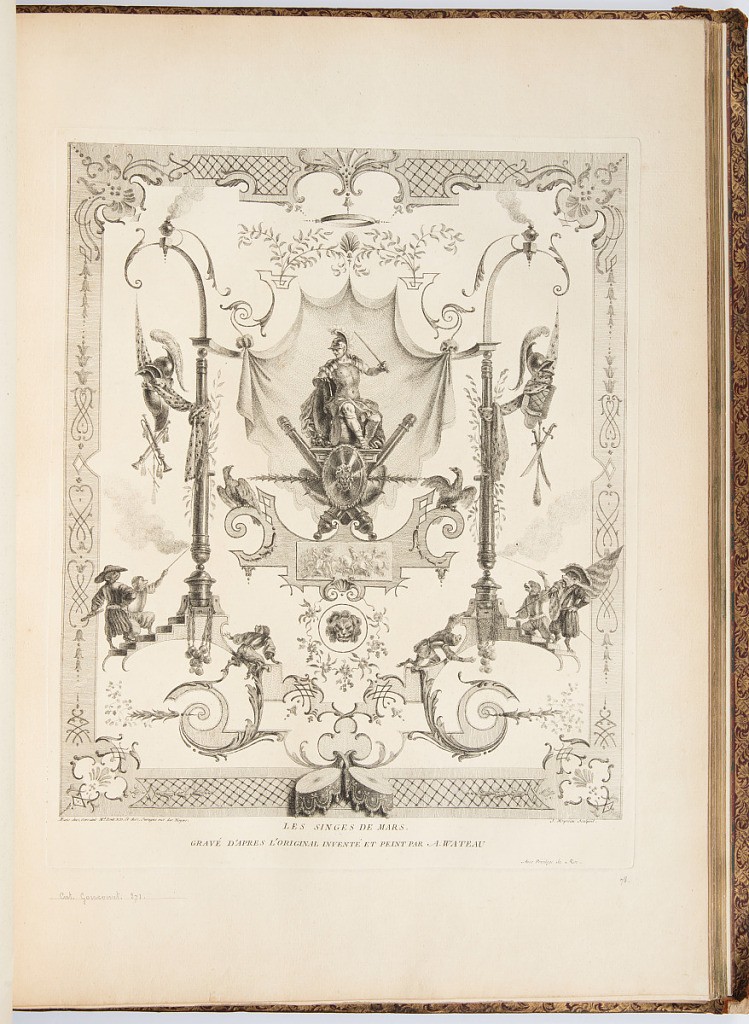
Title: LES SINGES DE MARS
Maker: Antoine Watteau, French, 1684–1721
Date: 1723-1735
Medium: Etching on laid paper
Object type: Bound print
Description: Page of ornamentation with a figure of the god of war, Mars, armored and holding a sword at the center. The figure is framed by drapery, branches, scrolls, a bas-relief of a battle, and columns made of cannons. On steps around the columns on either side are monkeys dressed and preparing to light the cannons (singeries). The plate is signed.